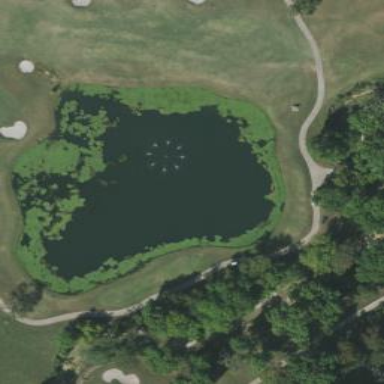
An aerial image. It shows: Water hazard in golf course. The hazard is natural water feature.